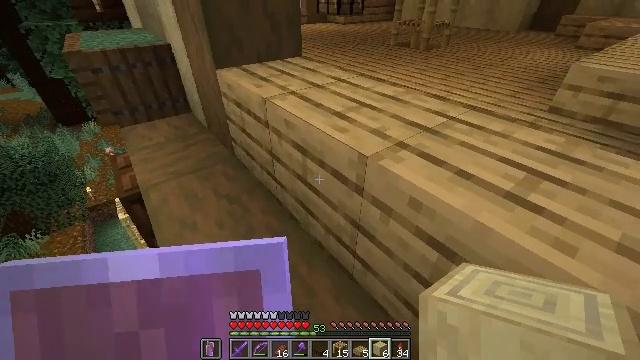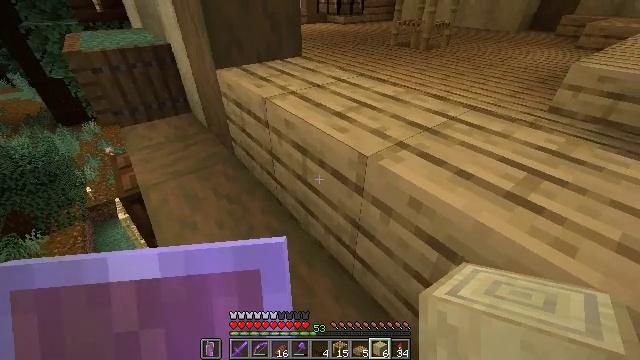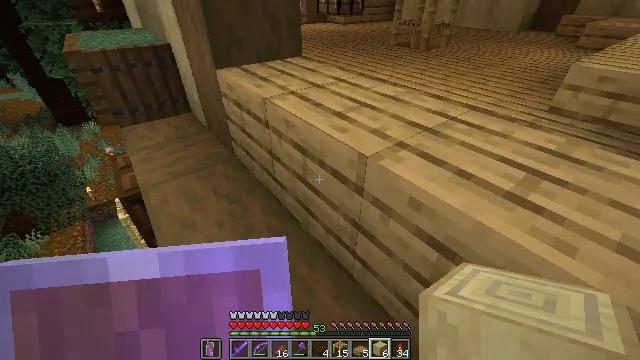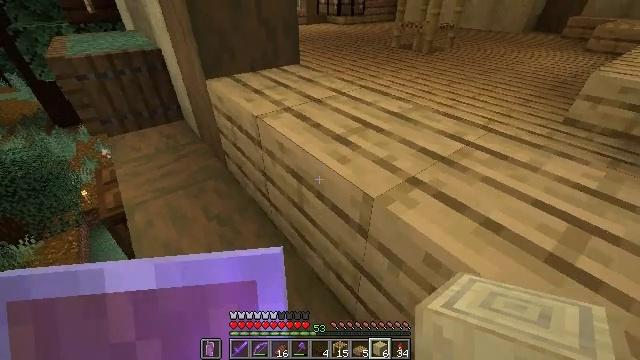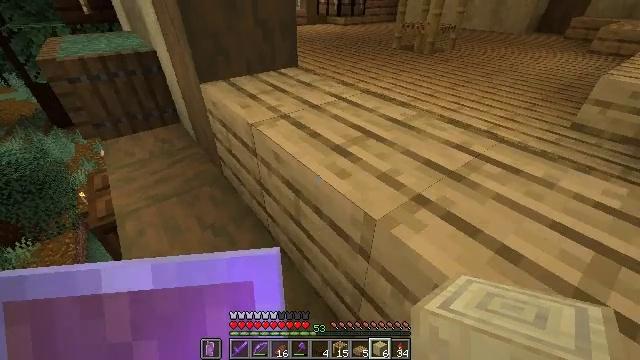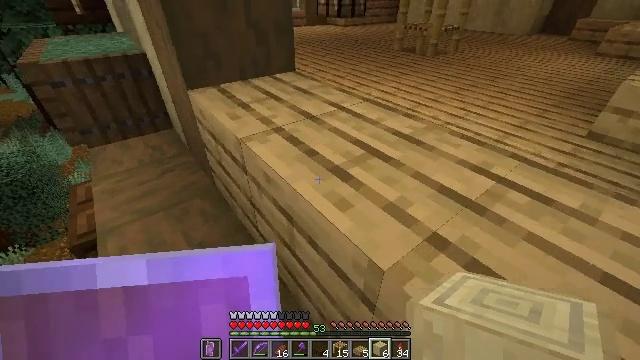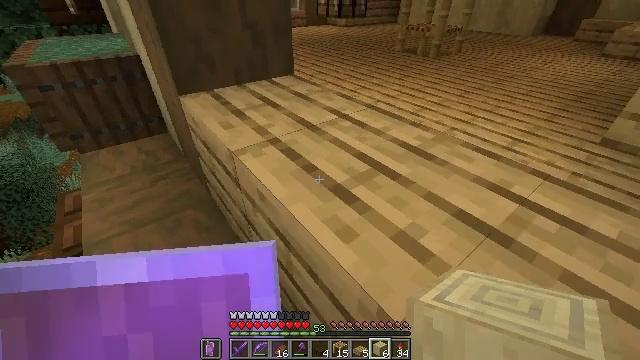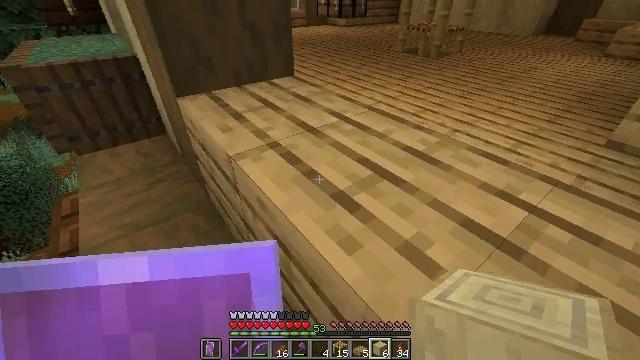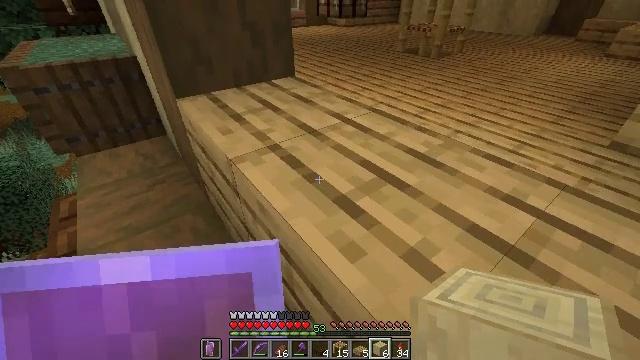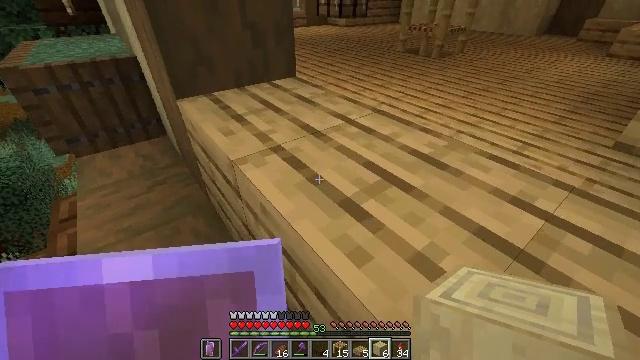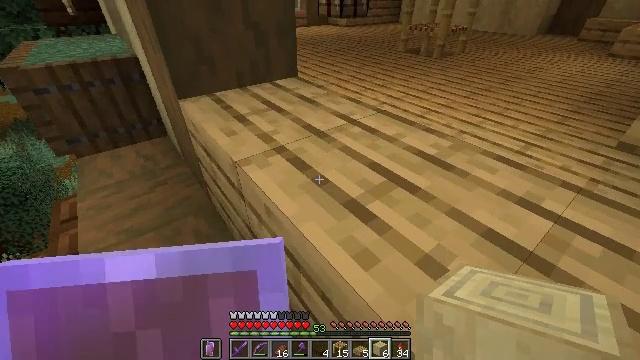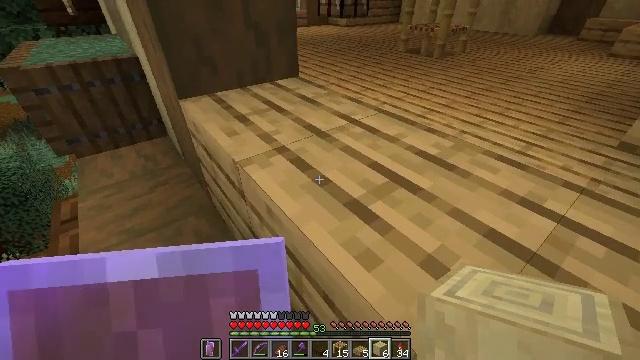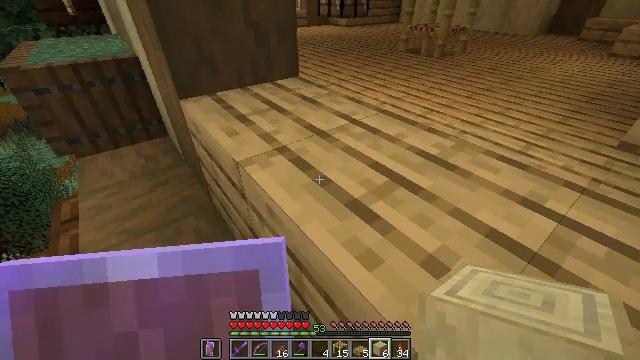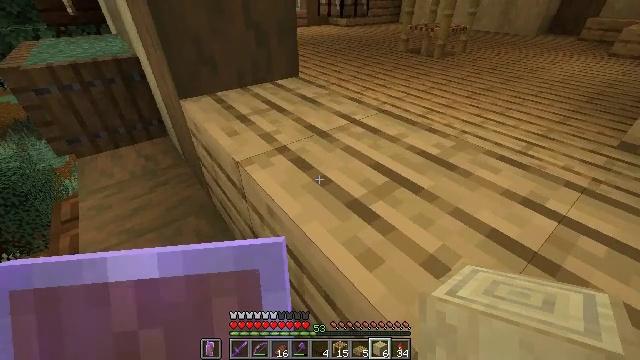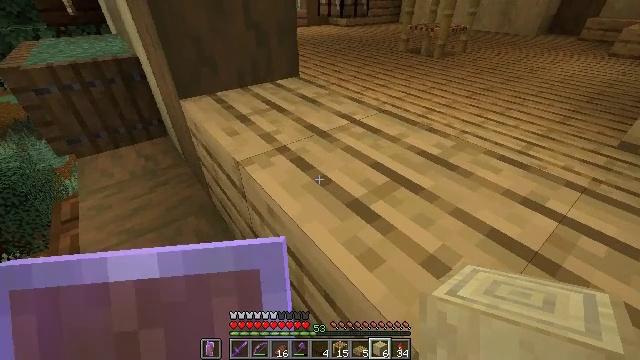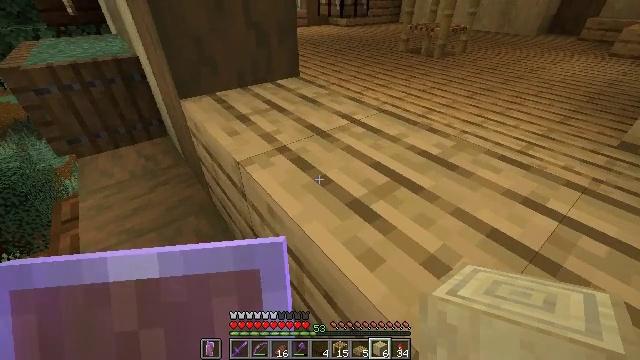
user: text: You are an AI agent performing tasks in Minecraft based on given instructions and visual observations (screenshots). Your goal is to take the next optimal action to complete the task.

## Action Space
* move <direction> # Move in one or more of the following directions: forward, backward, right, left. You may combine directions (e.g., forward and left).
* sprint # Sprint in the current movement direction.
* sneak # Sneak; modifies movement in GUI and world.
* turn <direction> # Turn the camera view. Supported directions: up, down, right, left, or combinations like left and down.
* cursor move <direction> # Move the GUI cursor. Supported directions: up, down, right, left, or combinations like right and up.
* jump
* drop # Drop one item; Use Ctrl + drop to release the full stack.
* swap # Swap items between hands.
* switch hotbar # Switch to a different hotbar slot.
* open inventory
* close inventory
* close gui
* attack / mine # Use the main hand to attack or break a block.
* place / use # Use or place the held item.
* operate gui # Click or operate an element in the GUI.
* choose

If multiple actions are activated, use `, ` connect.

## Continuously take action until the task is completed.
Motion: motion action
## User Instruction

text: Break the existing planks.
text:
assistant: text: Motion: no_op
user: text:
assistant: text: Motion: move forward
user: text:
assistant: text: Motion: move forward
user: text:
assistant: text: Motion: move forward
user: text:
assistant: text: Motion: move forward
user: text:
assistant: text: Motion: no_op
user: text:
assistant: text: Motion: no_op
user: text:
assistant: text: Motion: no_op
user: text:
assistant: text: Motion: no_op
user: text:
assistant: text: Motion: no_op
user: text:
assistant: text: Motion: no_op
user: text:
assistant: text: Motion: no_op
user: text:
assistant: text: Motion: no_op
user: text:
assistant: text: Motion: no_op
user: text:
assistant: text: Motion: no_op
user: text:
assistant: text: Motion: no_op
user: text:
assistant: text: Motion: no_op
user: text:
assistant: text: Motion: no_op
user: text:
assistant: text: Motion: no_op
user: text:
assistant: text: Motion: move forward
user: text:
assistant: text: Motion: move forward, jump
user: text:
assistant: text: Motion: move forward, jump
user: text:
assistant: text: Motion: move forward, turn right and down, jump
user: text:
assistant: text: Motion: move forward, turn right and down
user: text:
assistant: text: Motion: move forward, turn right and down
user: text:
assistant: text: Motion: move forward, turn right and down
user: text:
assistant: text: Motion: move forward, turn right and down
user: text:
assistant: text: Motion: move forward, turn right and down
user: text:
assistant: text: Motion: move forward, turn right and down
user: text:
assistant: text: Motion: move forward, turn right